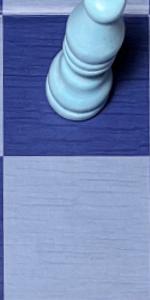
Label: Empty